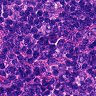
Metastatic tissue present: no